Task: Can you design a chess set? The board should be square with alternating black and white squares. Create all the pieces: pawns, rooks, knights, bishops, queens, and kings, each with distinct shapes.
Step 1592:
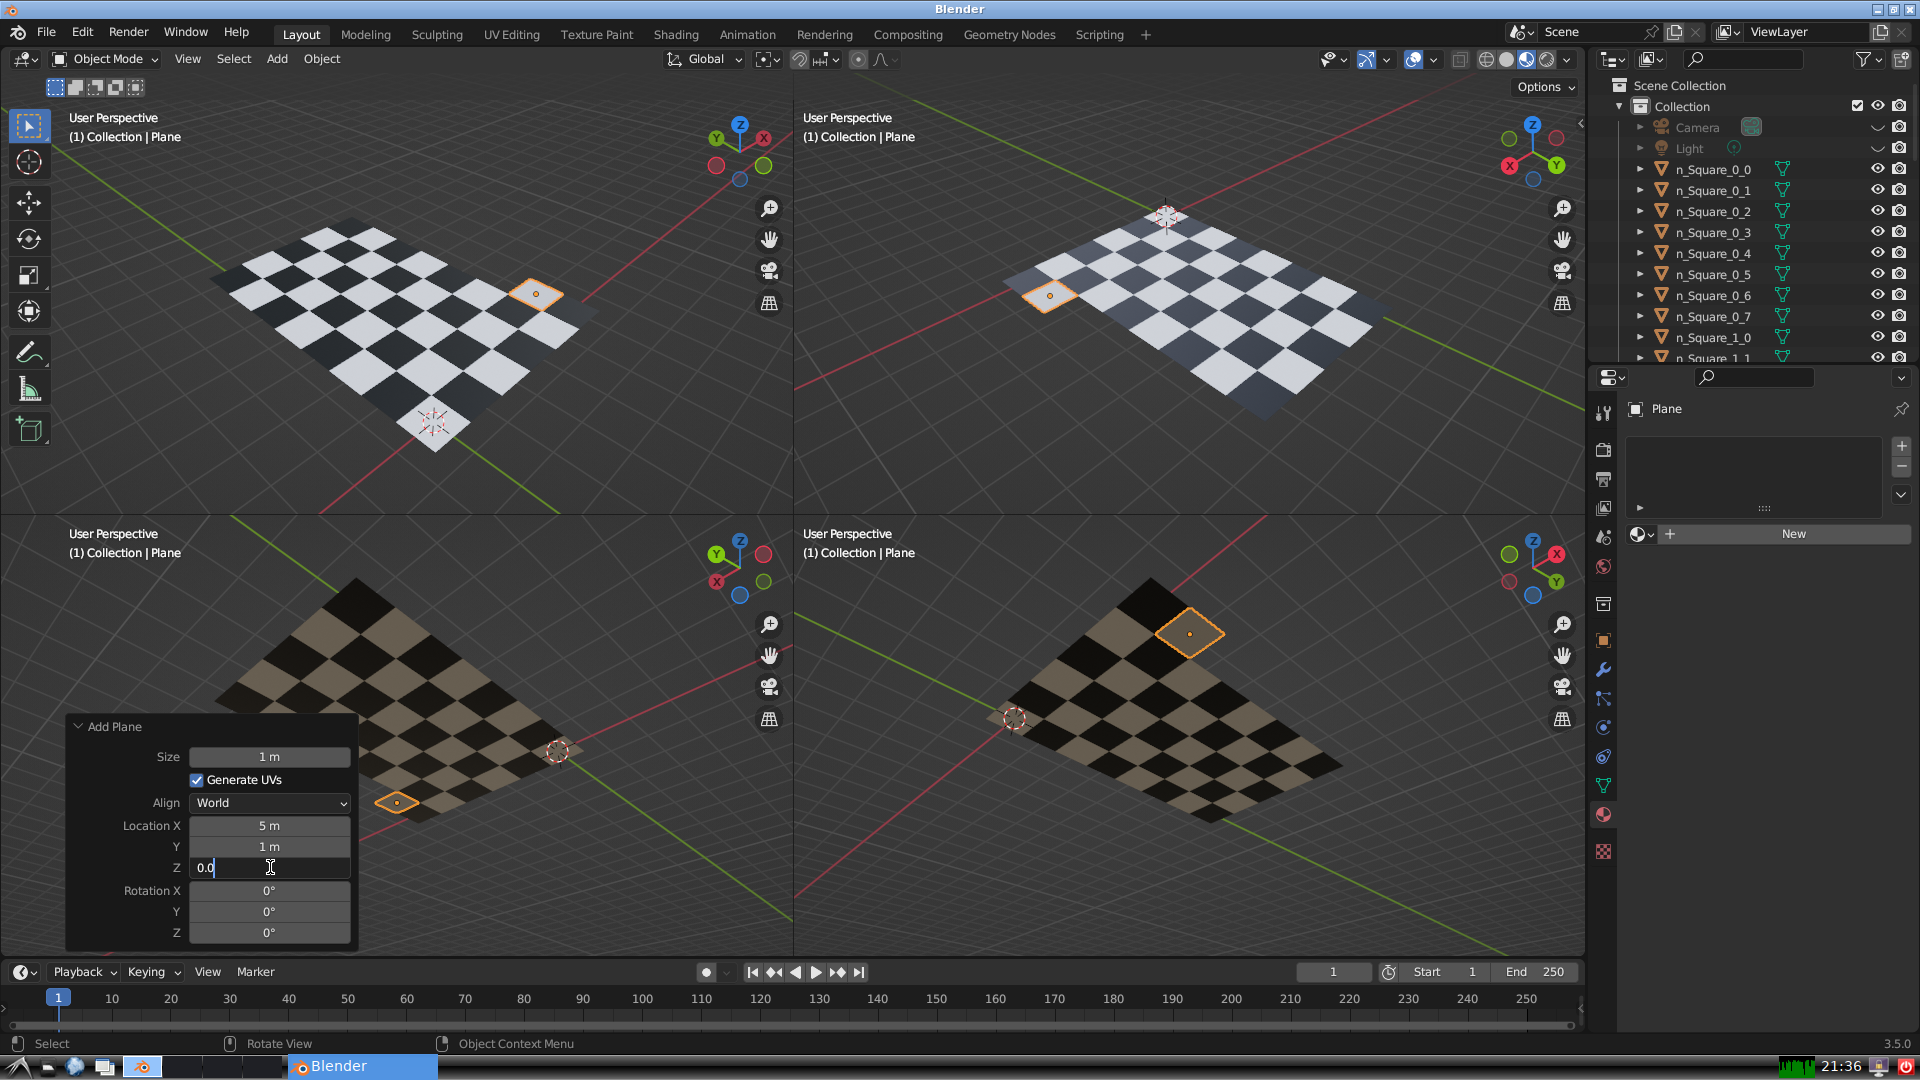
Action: {"key_press": ['Return']}